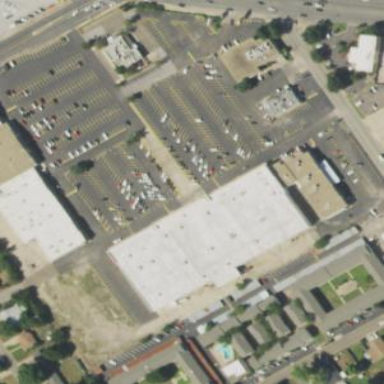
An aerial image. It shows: Parking area.